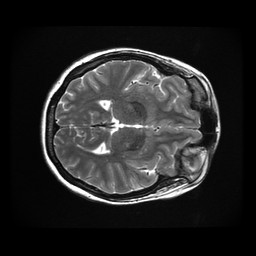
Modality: T2w
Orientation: axial
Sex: female
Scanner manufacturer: ge
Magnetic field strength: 3 T
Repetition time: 5 s
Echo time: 0.1022 s